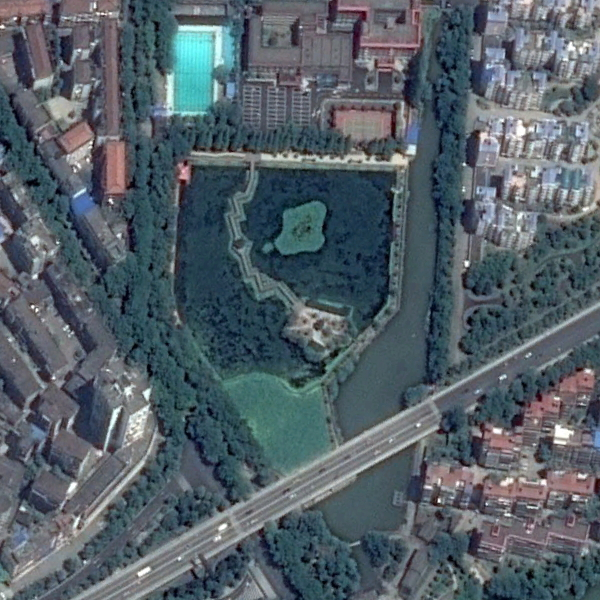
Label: Park